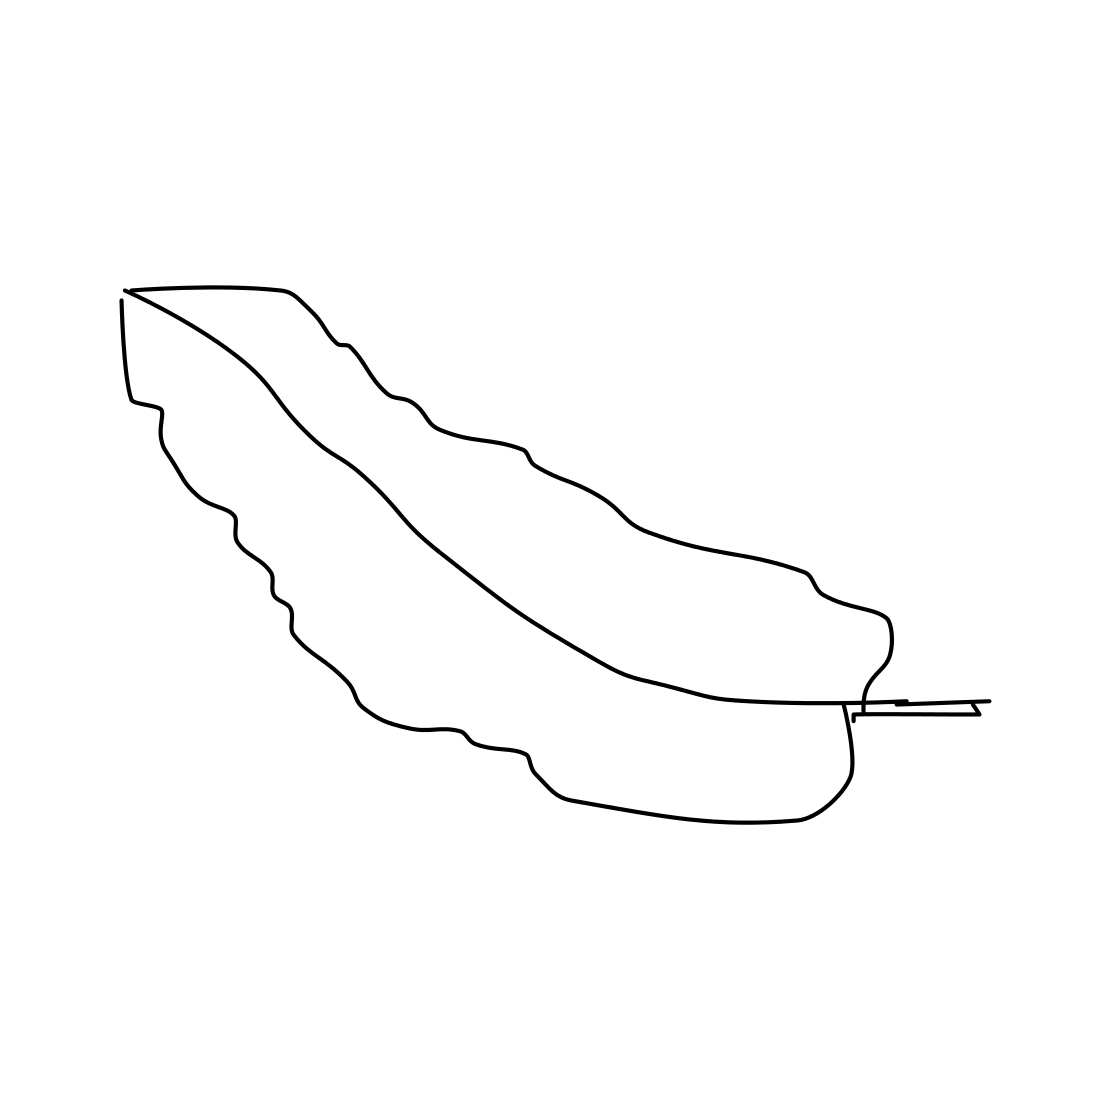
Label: feather